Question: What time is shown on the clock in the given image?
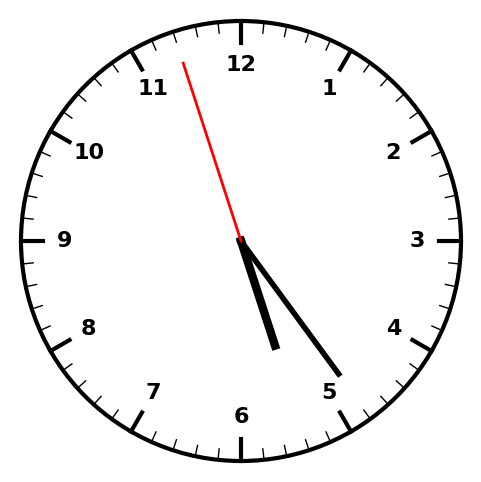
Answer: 05:23:57